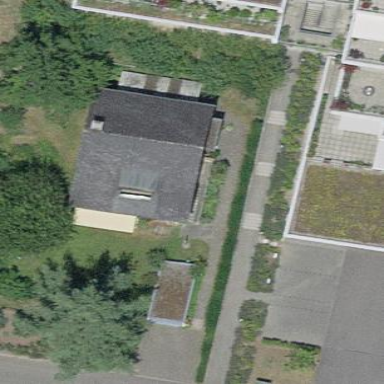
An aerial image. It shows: Residential building.